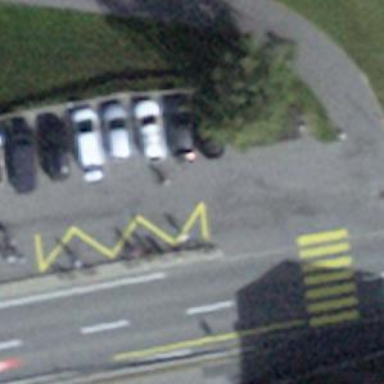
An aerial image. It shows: Bus stop with platform for public transport.